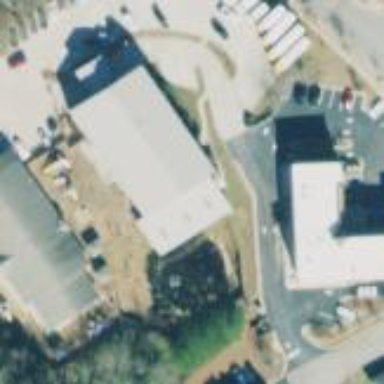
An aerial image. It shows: Kindergarten building.